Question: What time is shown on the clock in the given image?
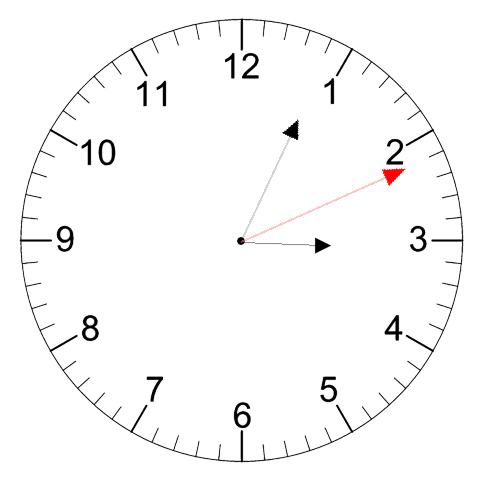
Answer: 03:04:11